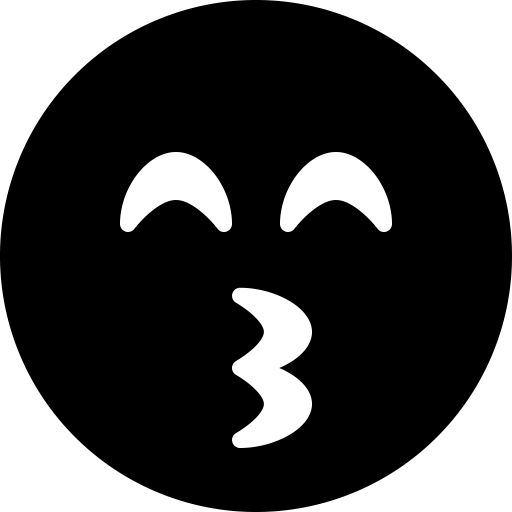
Tags: icon, FontAwesome, fa-icon, solid, face, kiss, beam